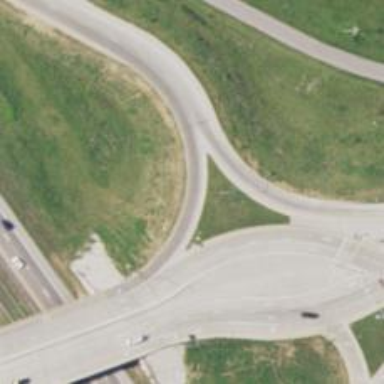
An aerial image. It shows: Motorway link with asphalt surface leading to diverging diamond interchange (DDI).